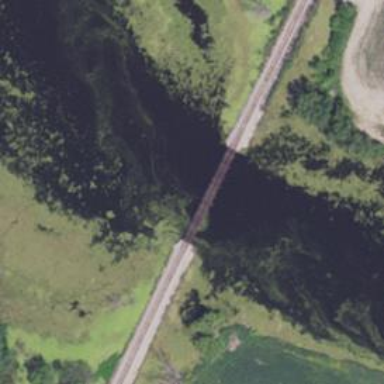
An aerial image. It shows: Bridge over railway line.